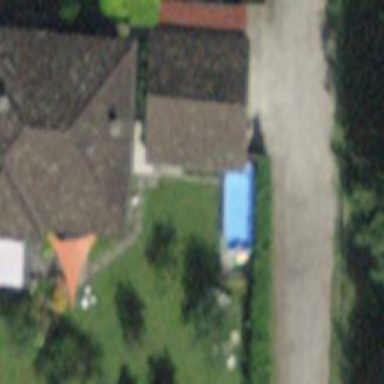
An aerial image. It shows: Hut.